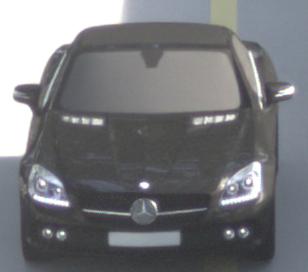
Make: Mercedes-Benz
Model: SLK 200
Detailed model: SLK-Class (172)
Model produced from: 2011/03
Model produced until: 2015/04
Doors: 2
Color: black
Road condition: dry road
Daytime: morning or afternoon
Contrast: low contrast